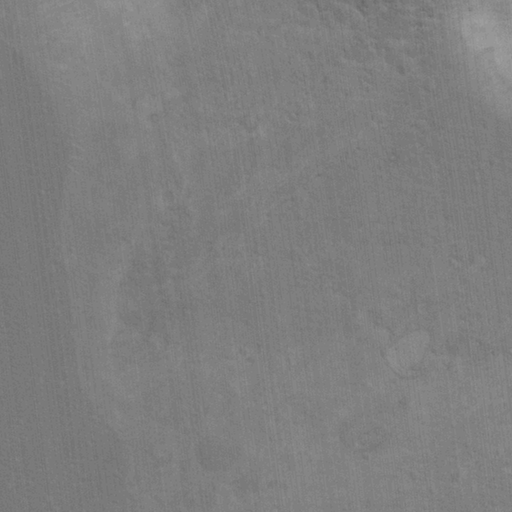
Objects detected: cone, cone